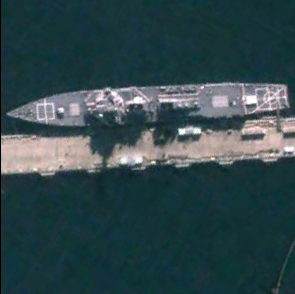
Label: destroyer